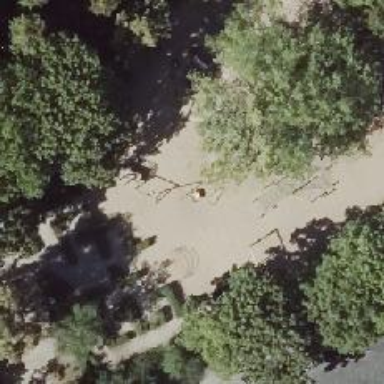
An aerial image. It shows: Playground featuring basket swing.